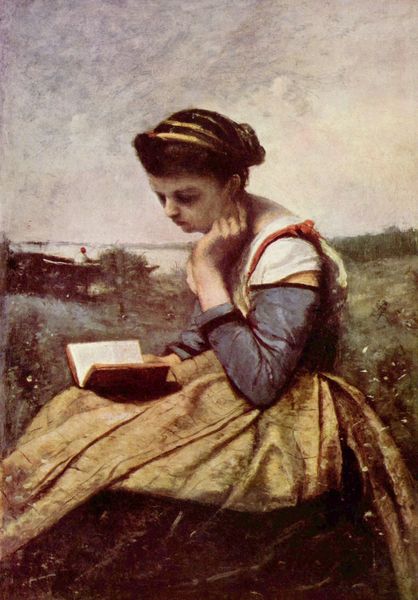
Titel: Lesende Frau
Künstler: Jean Baptiste Camille Corot
Standort: New York (New York)
Institution: The Metropolitan Museum of Art
Schlagwörter: blau, gemälde, hand, himmel, mann, meer, schatten, wasser, weiß, wolken, gelb, grün, landschaft, menschen, mädchen, ocker, see, sitzen, teich, ufer, blumen, braun, frau, frisur, grau, haar, hell, kleid, licht, ohr, profil, schwarz, stützen, blüten, dame, gras, rot, wiese, wolke, beige, haube, rock, schleife, hemd, jacke, jung, arm, band, bibel, bluse, falten, geschichte, gesicht, haarschmuck, halten, inkarnat, mensch, ärmel, holland, hände, portrait, porträt, öl, einsamkeit, feld, felder, gräser, horizont, natur, busch, büsche, einsam, sonne, sträucher, figur, gewand, gold, haare, pose, sitzend, stoff, pflanzen, haarreif, schulter, boot, kahn, weiher, schürze, strand, ruhe, fischer, düne, violett, haarband, draussen, lesen, allein, nachdenklich, konzentration, buch, seiten, versunken, faltenrock, reif, lesend, femme, leserin, bänder, im freien, ciel, vertieft, lesende, robe, eau, blättern, lektüre, versunkenheit, tristesse, felde, lecture, versinken, millet, triste, haarbänder, offenes buch, livre, bible, méditation, mains, jnug, lire, lesendes mädchen, rovk, btrauch, pêche, réflexion, trite, phylosophie, philosophie